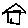
Label: house